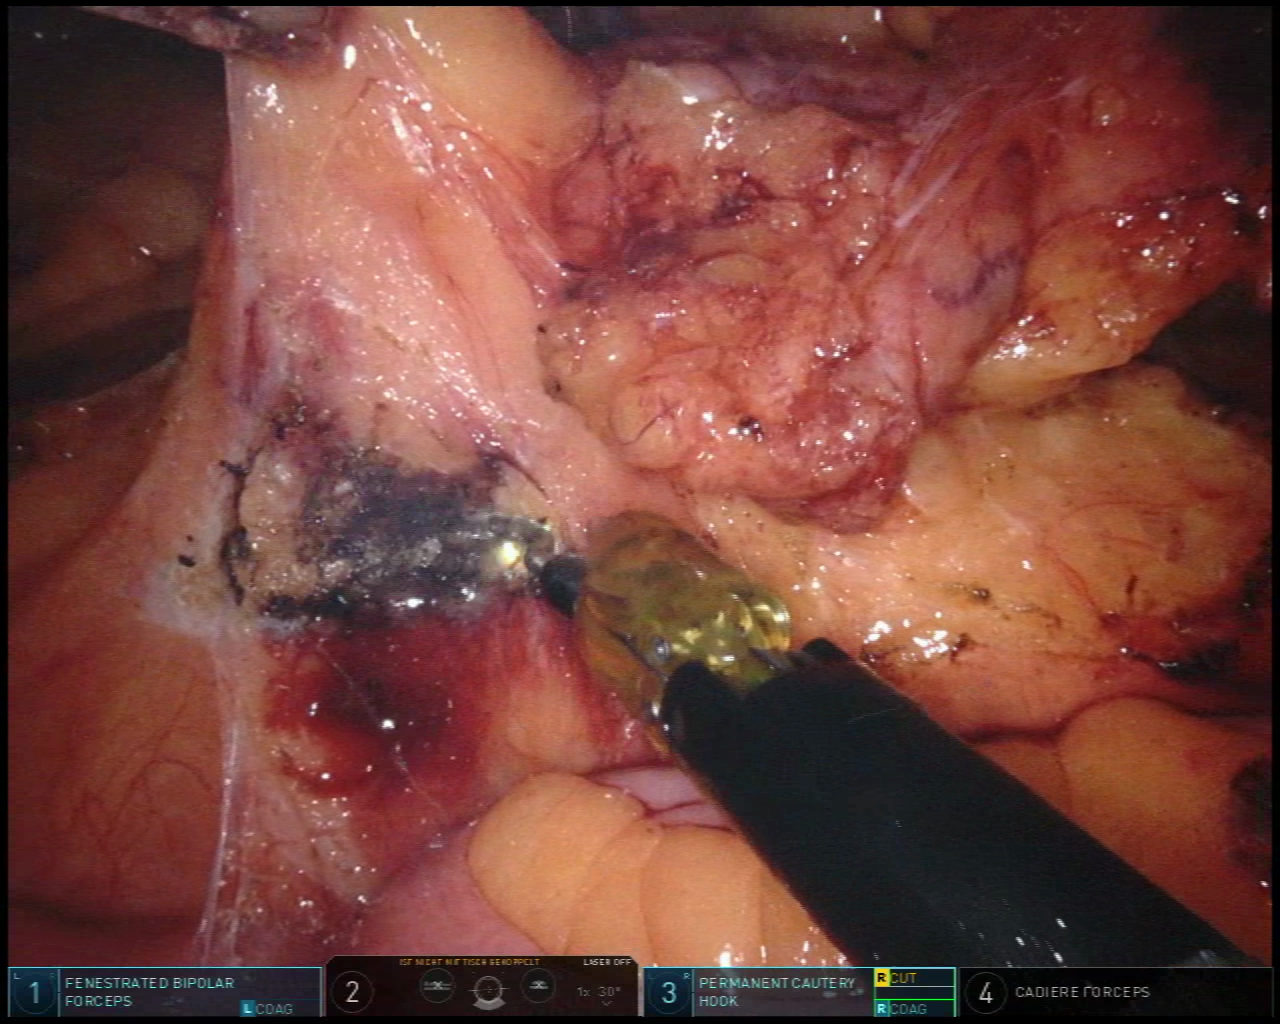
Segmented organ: small_intestine
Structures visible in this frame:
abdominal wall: no
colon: no
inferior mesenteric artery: no
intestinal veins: no
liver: no
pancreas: no
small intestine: yes
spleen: no
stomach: no
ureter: no
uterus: no
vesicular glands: no